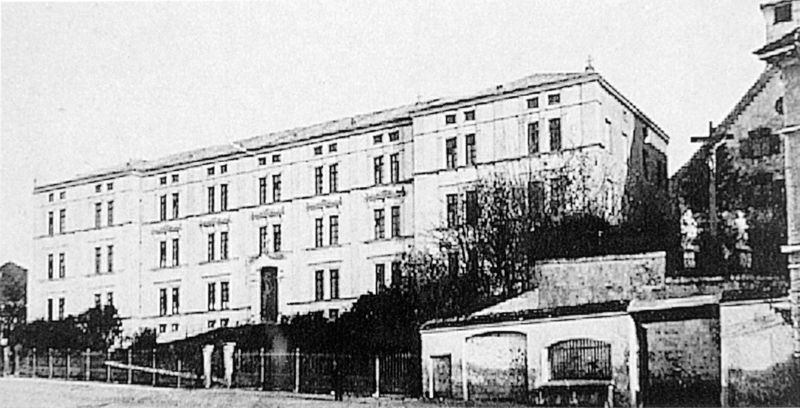
Titel: Armenversorgungs- und Beschäftigungsanstalt in München, Ansicht von Südwesten (Foto um 1930)
Künstler: Arnold Zenetti
Standort: München
Institution: Armenversorgungs- und Beschäftigungsanstalt
Schlagwörter: baum, blätter, dunkel, flügel, himmel, mann, schatten, weiß, bäume, stadt, äste, fenster, grau, hell, holz, jahrhundertwende, licht, schwarz, strasse, tür, dach, gebäude, haus, weg, zaun, wand, architektur, mensch, häuser, zweige, büsche, gebüsch, gitter, kirche, sträucher, klassizismus, pflanzen, schräg, schuppen, garten, ansicht, fassade, schule, dorf, dächer, giebel, mauer, fußgänger, bank, figuren, treppe, symmetrie, aufgang, tor, pfosten, foto, fotografie, photographie, bögen, eingang, erker, kloster, kreuz, passant, religion, münchen, palast, stockwerk, symmetrisch, schwarz-weiss, friedhof, photo, portal, fensterreihen, villa, sims, gesims, putz, risalit, christus, jesus, walmdach, kapelle, kruzifix, einfahrt, gesträuch, krankenhaus, stockwerke, fotogarfie, verfallen, kaserne, blockhaft, wag, schwarz/weiß, flachdach, außenansicht, risalite, kreut, gesimse, vorne, nebengebäude, regelmässigkeit, hospital, dorfschule, fasdsade, fenstewrkreuze, garage, kreuzigungsgruppe, schulhaus, mehrstöckig, gebaüde, golgatha, wallfahrt, nachbar, internat, nachbarhaus, for, gleichmaß, klostr, gelichförmig, gelichmaß